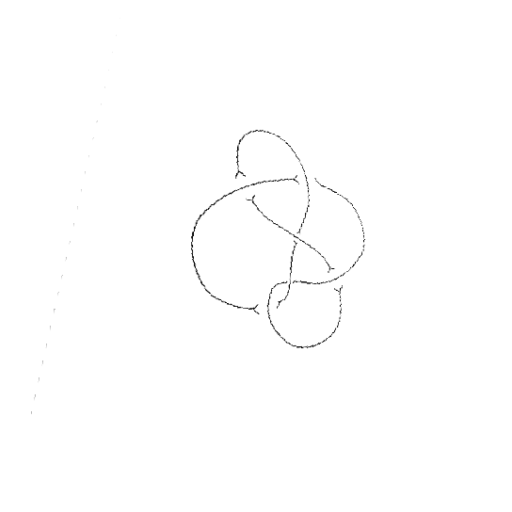
Crossing number: 6